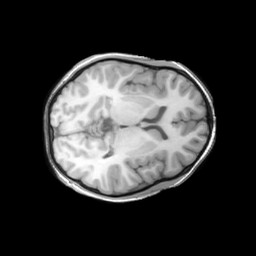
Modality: T1w
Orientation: axial
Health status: ill
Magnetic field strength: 3 T